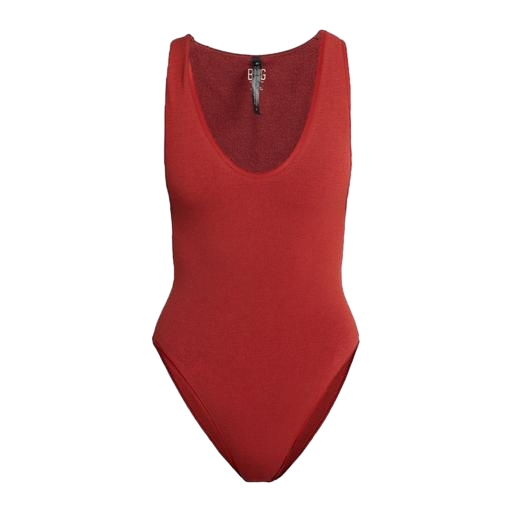
red perfect scoop neck tank, red vest deep plunge, scoop neck form, white background